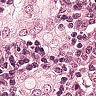
Metastatic tissue present: yes